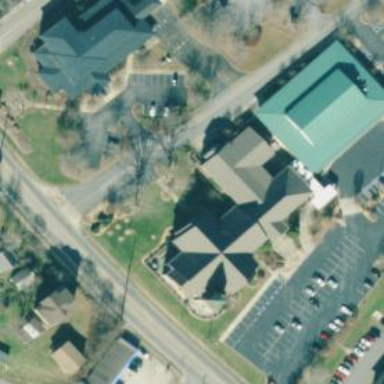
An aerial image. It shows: Beautiful church building.